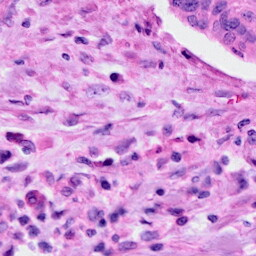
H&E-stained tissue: Cervix